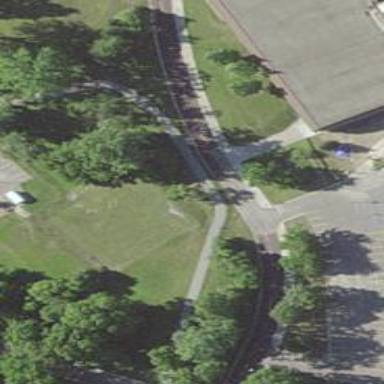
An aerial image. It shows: Crossing on the cycleway.